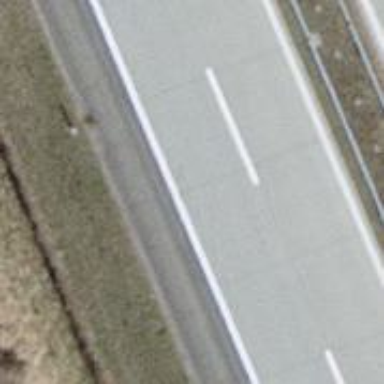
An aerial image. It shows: Asphalt motorway.